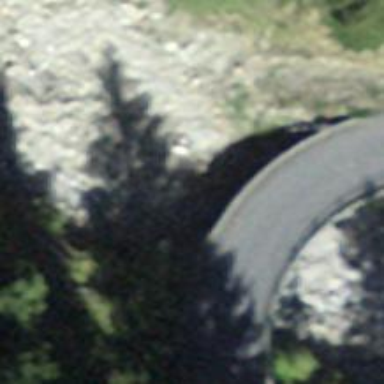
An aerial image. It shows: Unclassified road with bridge.